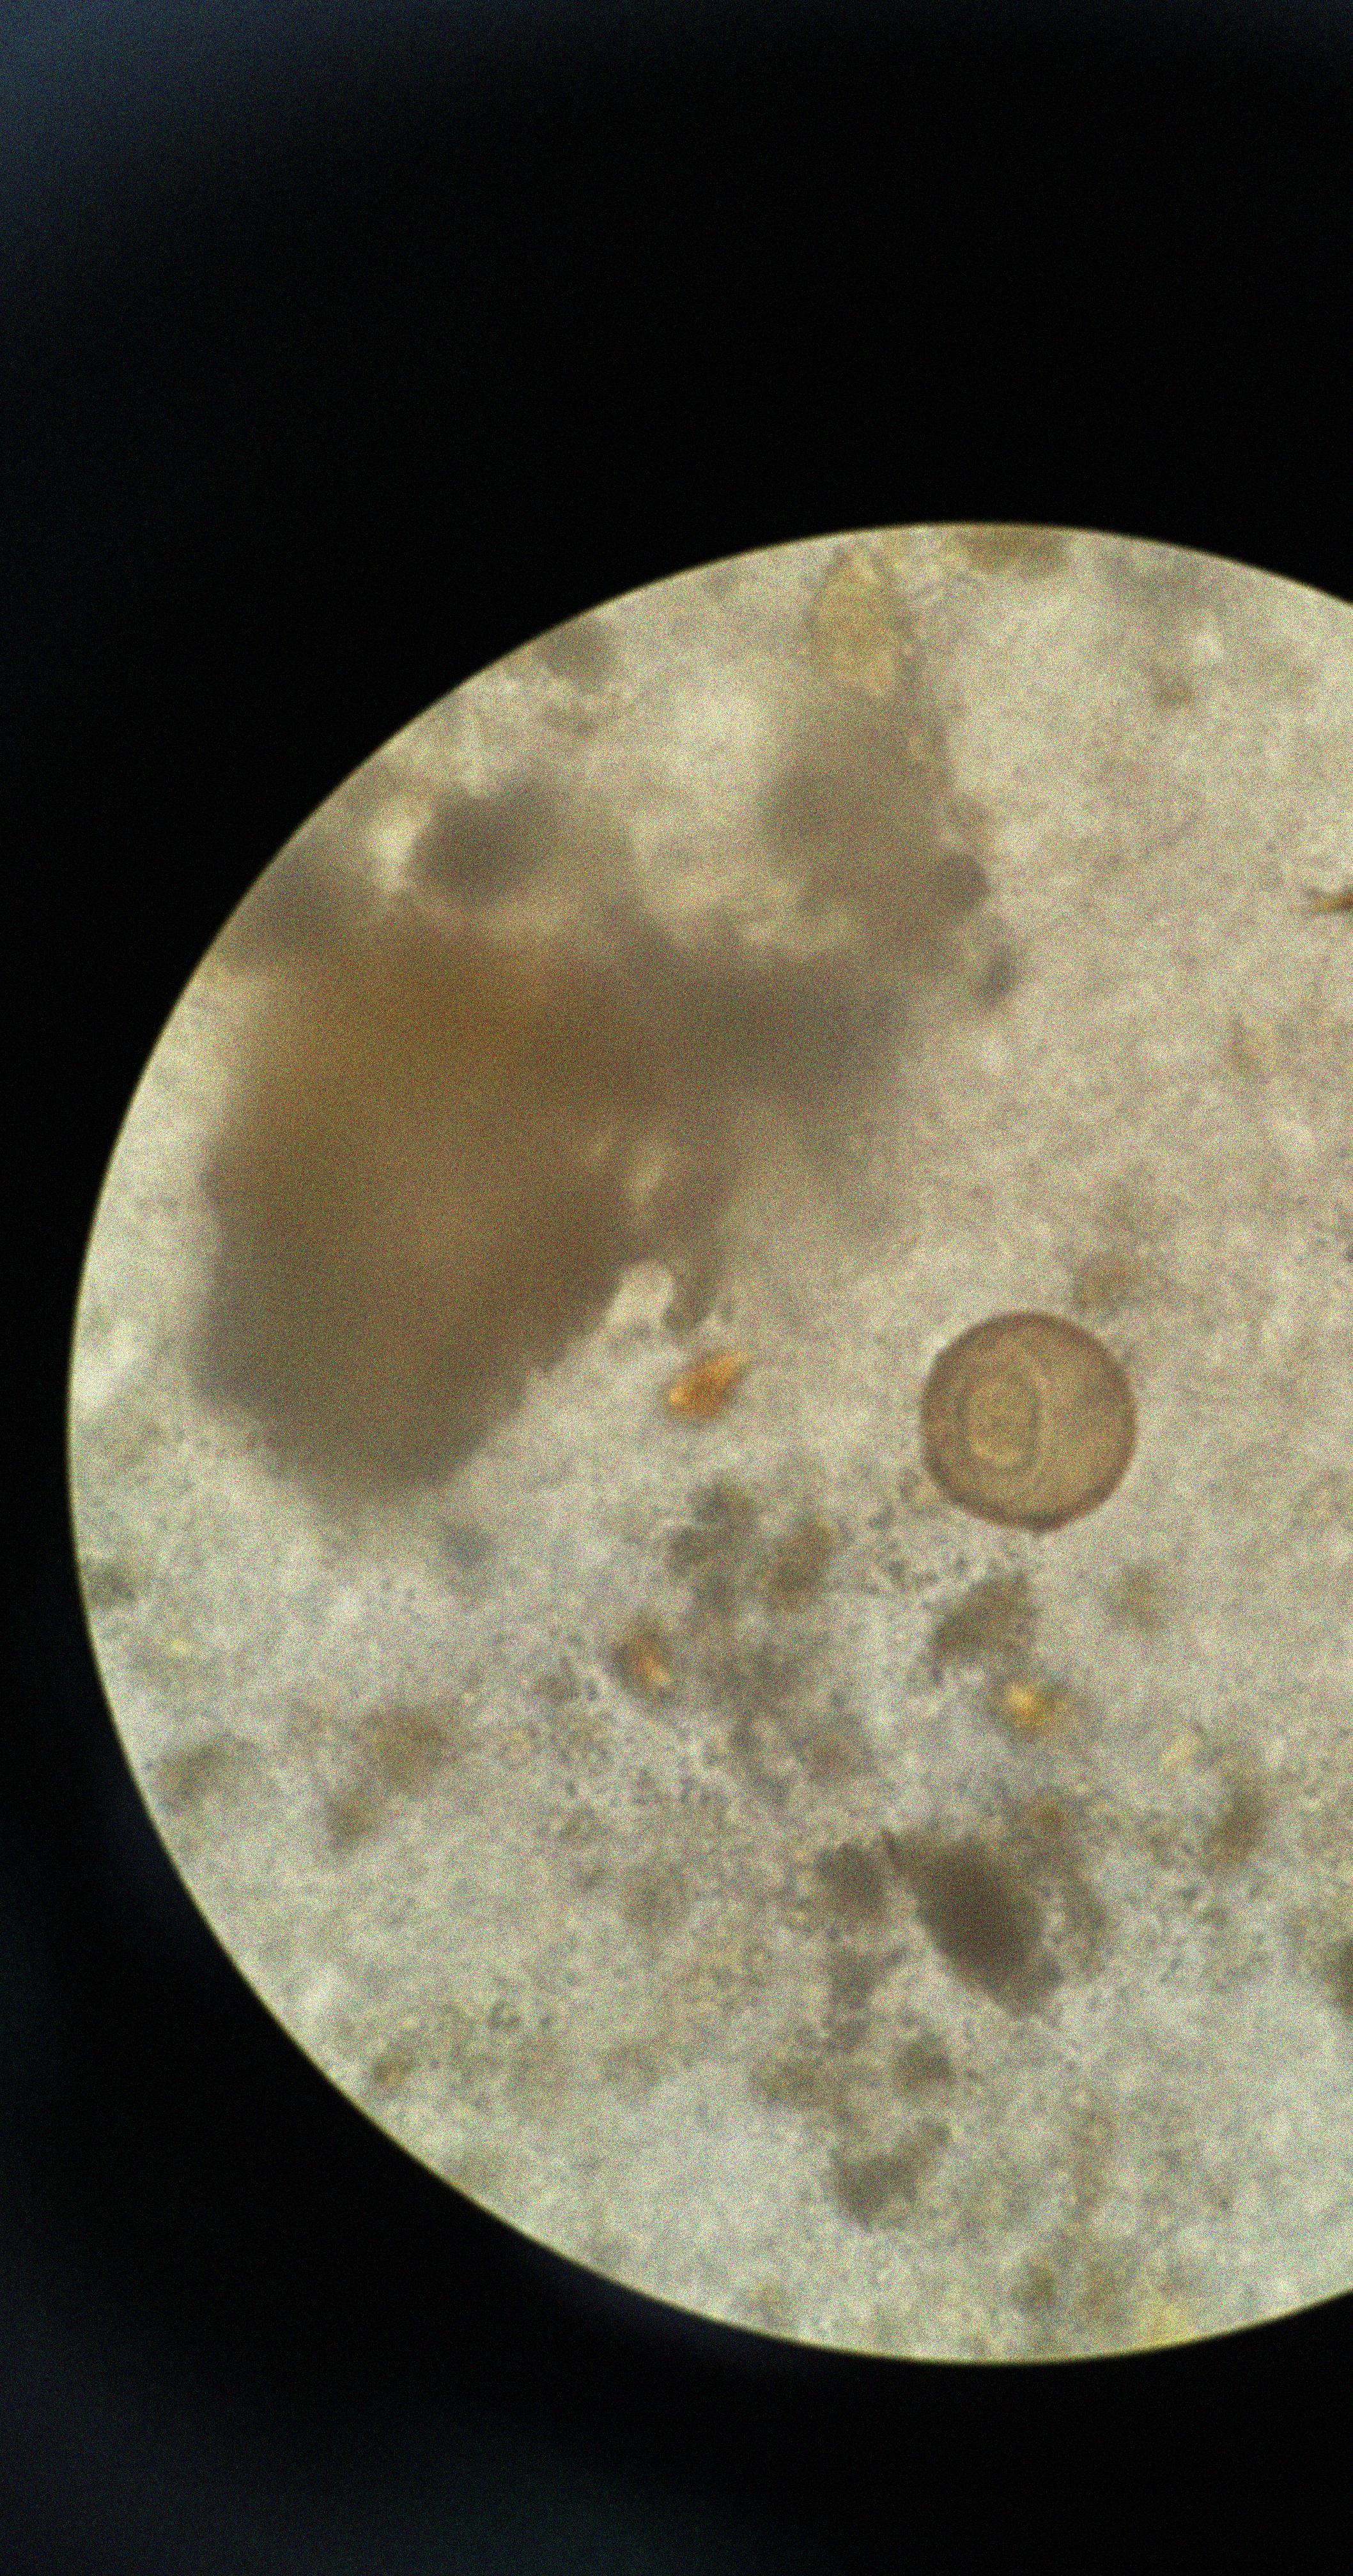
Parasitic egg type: Hymenolepis diminuta